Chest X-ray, PA view. Patient: 64 years old, sex M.
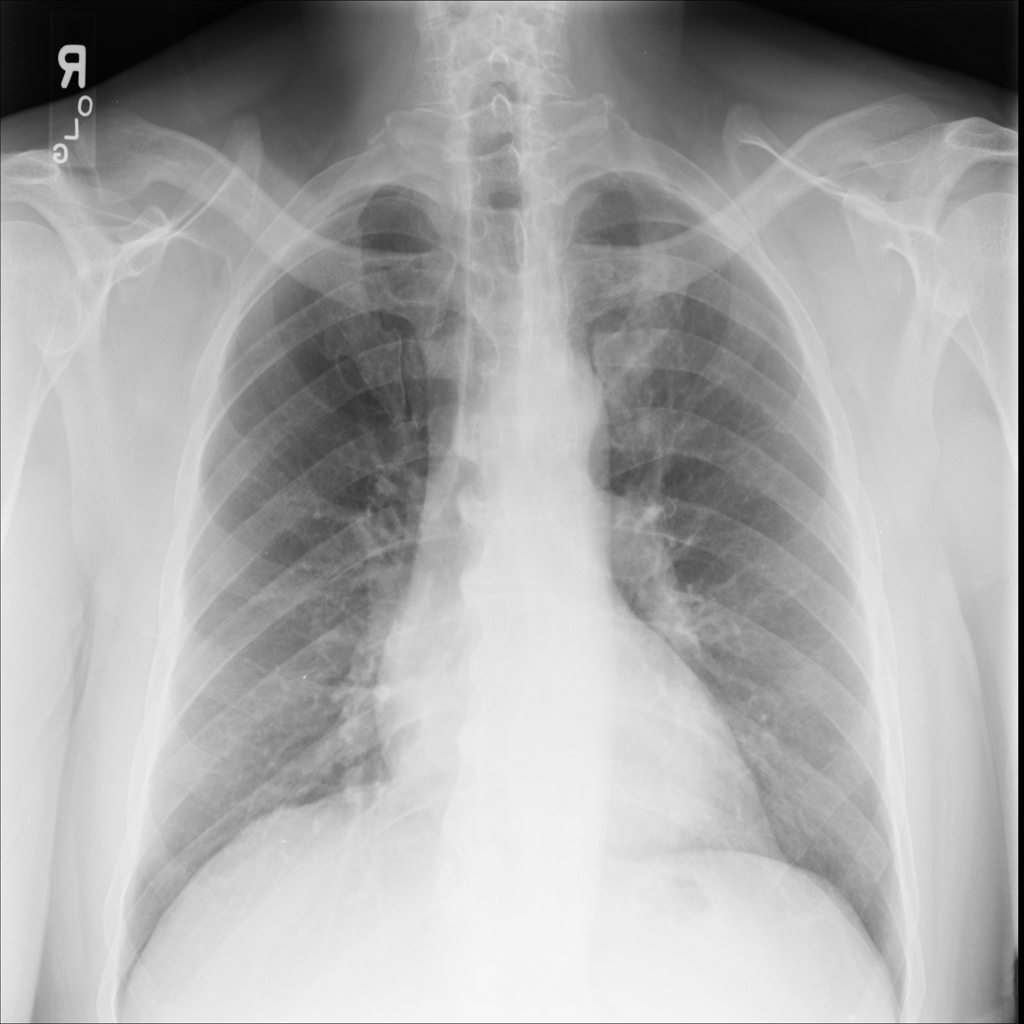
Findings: No Finding